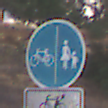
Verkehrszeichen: GetrennterRadUndGehwegRadwegLinks
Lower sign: EinspurigeFahrzeugeFrei6
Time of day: SunriseSunset
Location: Outdoor (Suburban)
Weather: PartlyCloudy
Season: NotSpecified
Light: Natural